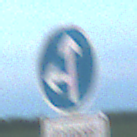
Verkehrszeichen: VorgeschriebeneFahrtrichtungGeradeausOderLinks
Zusatzzeichen unten: PersonengruppenFrei1
Umgebung: Outdoor, Nature
Tageszeit: SunriseSunset
Wetter: PartlyCloudy
Licht: Natural
Jahreszeit: NotSpecified
Kontrast: MediumContrast